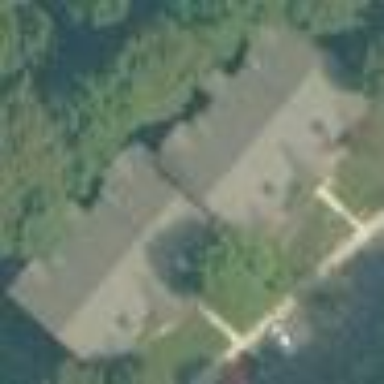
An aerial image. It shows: Residential building.